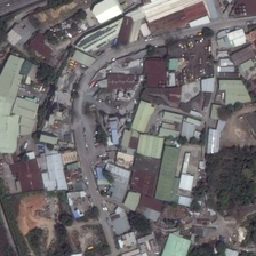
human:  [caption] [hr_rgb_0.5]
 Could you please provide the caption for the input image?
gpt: Here is a dense industrial zone where crooked road spreads.

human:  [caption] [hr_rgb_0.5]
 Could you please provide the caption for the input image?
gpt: The factory is close to a road, and the roofs of some buildings are of different colors.

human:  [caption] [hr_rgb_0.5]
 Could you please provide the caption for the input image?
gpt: the industrial in the corner contains red and green workshops .

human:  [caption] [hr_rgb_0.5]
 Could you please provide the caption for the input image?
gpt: The factory near the road has several different buildings.

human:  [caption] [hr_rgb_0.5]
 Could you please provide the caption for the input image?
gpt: There is a dense industrial area, and there is a bend through it.